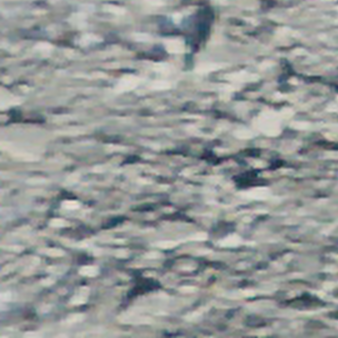
Label: other